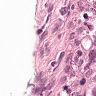
Metastatic tissue present: no